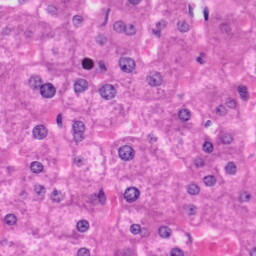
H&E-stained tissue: Liver